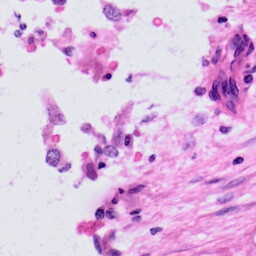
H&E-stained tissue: Skin